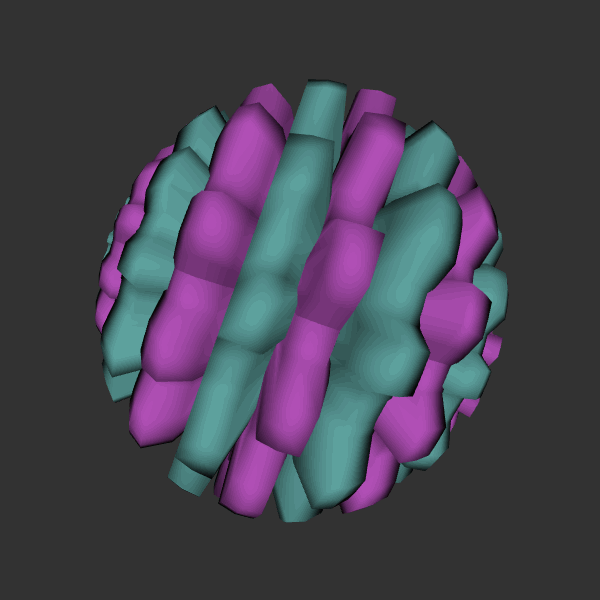
Background: dark